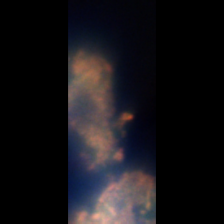
Taxon: Unknown_detritus
Group: Unknown